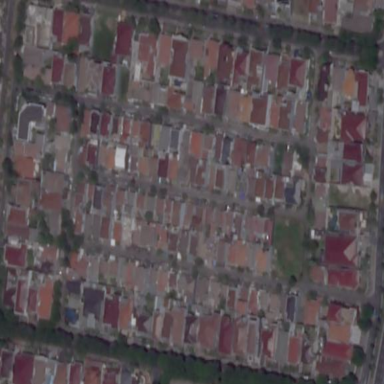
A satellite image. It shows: Residential area.